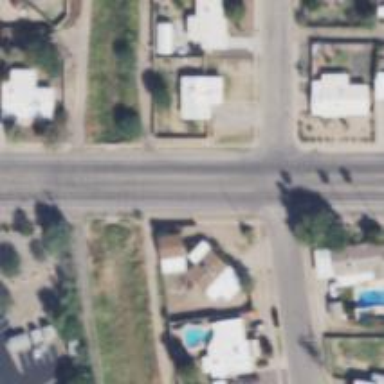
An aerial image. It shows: Residential road with bridge.